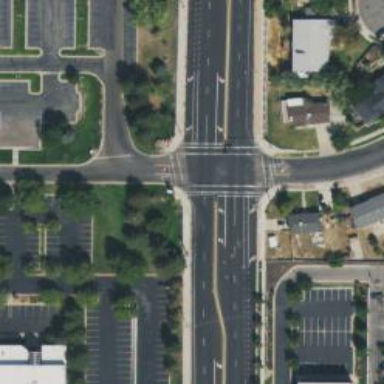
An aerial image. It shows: Marked crossing on the road.